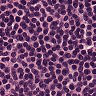
Metastatic tissue present: no